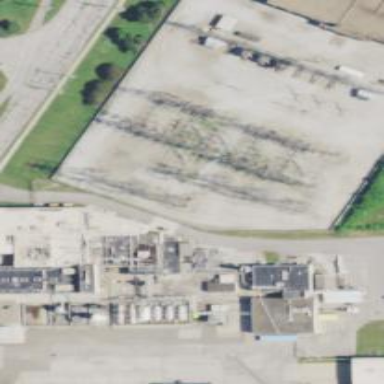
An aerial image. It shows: Transmission level substation.